Brain MRI, t1w sequence, axial 2D slice.
Patient: age 51, sex F, weight 95 kg, height 1.95 m
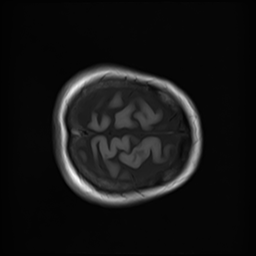